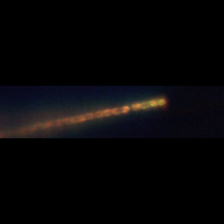
Taxon: Skeletonema
Group: Diatoms